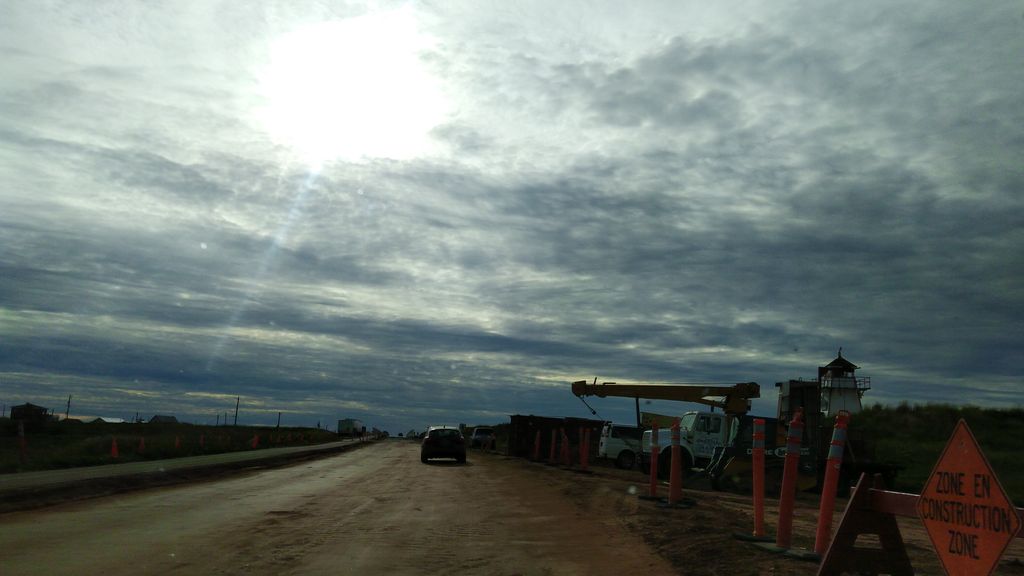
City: charlottetown